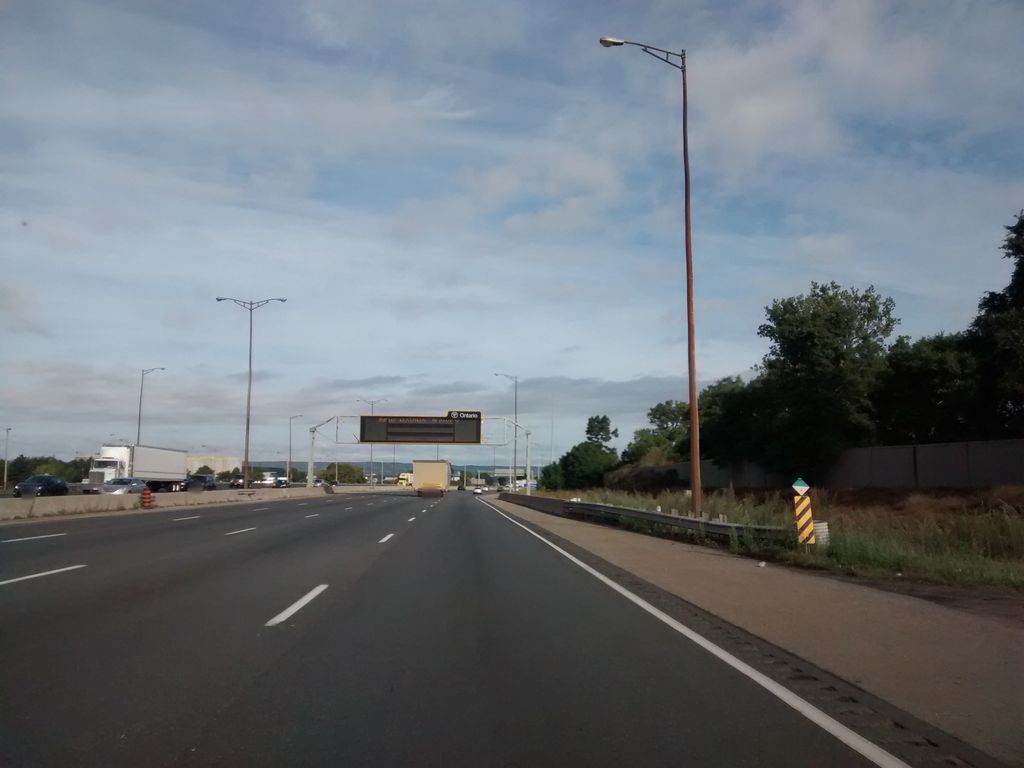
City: hamilton